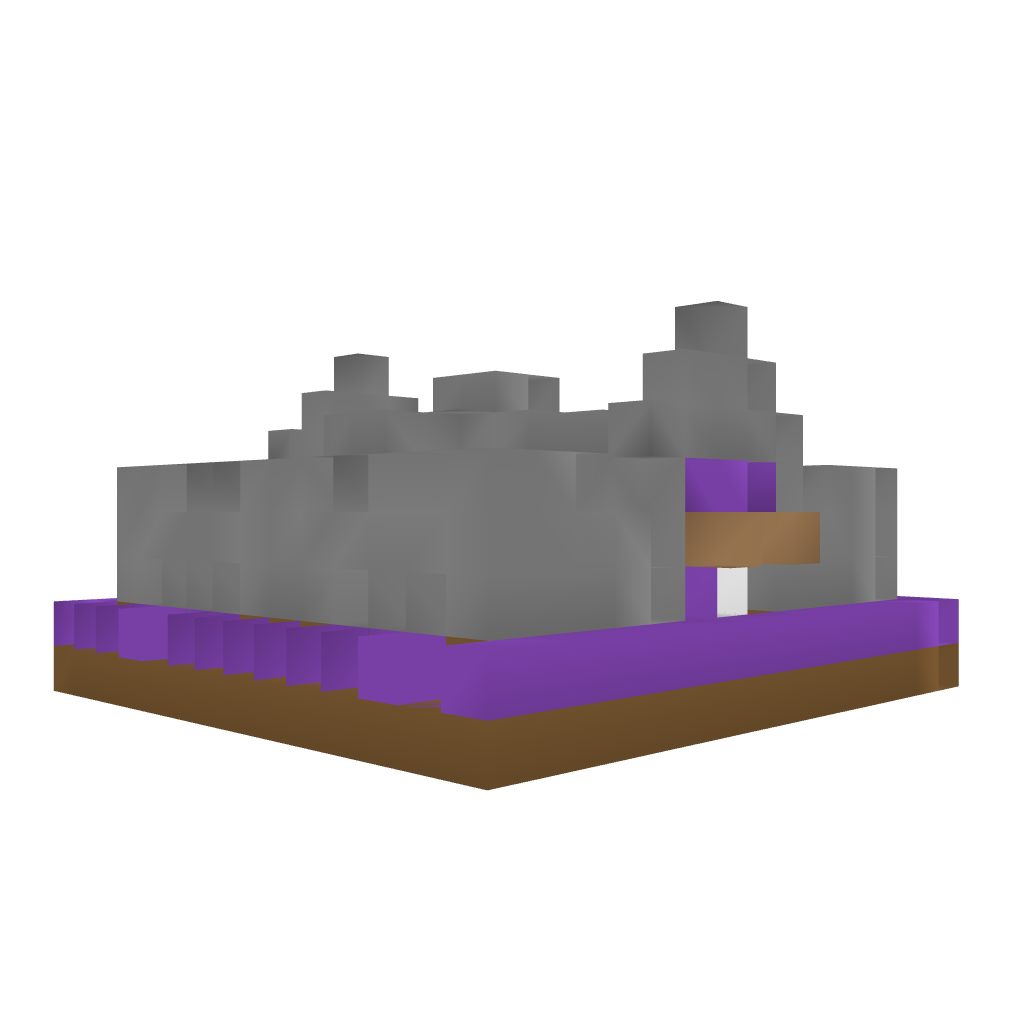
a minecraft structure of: small-medieval-peasant-house bad low quality